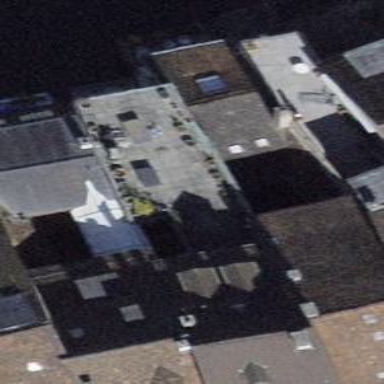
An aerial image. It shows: Building with tile roof.